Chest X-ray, PA view. Patient: 33 years old, sex M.
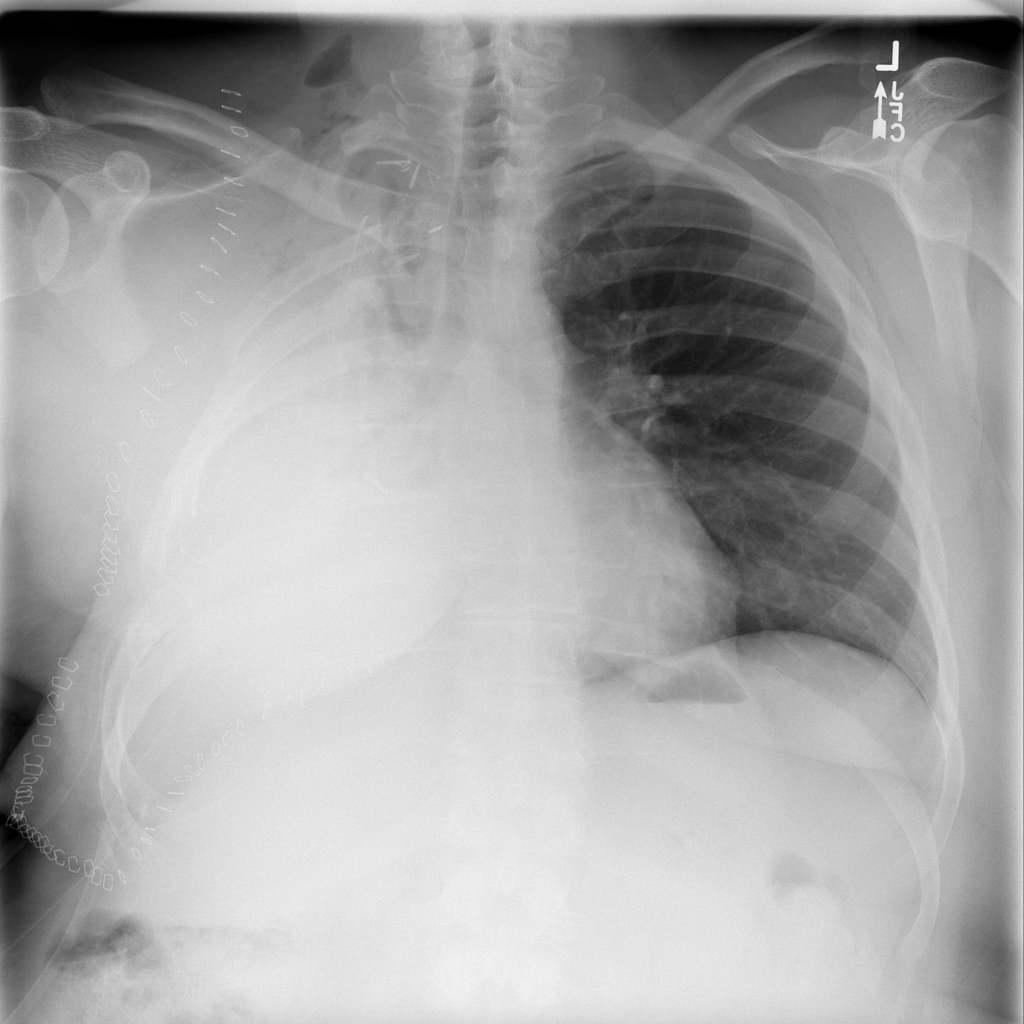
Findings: No Finding